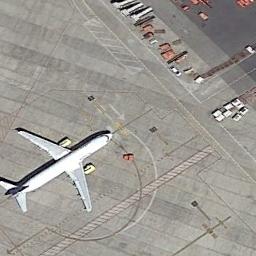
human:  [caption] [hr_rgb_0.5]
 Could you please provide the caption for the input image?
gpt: An airplane was parked in the open space on the airport beside many houses .

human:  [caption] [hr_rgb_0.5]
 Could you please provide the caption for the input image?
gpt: An airplane and many cars are parked on the open place .

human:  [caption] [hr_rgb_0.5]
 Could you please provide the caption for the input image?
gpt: A plane parked on the airport while some facilities and cars in front of it .

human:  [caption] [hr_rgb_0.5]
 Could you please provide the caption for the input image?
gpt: A large white plane parked in the open space .

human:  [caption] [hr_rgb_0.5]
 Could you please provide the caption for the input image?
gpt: A plane parked at an airport with a lot of cars around .